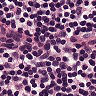
Metastatic tissue present: no